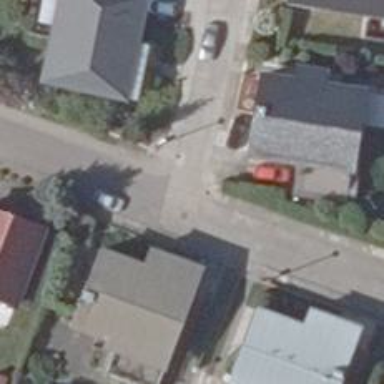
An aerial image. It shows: Residential road with concrete plates. Sidewalks are available on both sides.